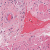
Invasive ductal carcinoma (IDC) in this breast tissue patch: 0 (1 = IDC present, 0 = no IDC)